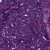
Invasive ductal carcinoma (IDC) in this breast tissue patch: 0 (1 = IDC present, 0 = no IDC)